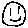
Label: smiley face